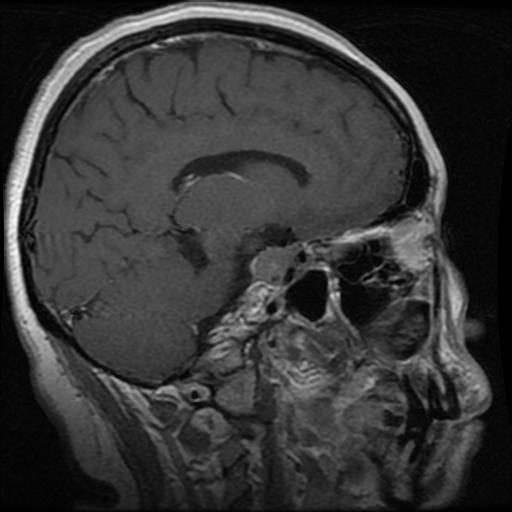
Label: pituitary